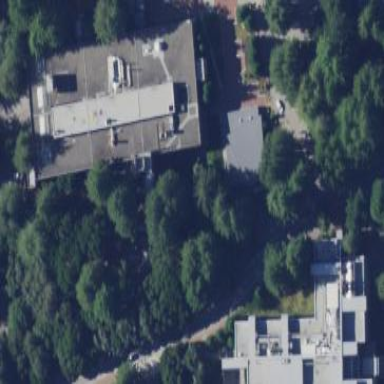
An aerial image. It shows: University building.